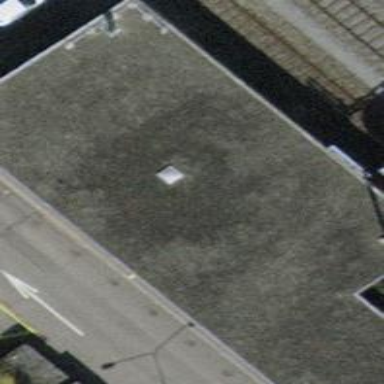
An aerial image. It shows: Post office.